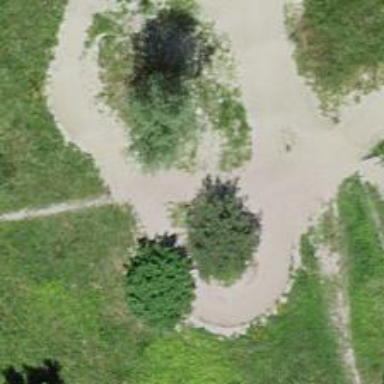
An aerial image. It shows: Pump track for cycling on earth surface.